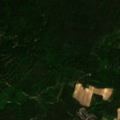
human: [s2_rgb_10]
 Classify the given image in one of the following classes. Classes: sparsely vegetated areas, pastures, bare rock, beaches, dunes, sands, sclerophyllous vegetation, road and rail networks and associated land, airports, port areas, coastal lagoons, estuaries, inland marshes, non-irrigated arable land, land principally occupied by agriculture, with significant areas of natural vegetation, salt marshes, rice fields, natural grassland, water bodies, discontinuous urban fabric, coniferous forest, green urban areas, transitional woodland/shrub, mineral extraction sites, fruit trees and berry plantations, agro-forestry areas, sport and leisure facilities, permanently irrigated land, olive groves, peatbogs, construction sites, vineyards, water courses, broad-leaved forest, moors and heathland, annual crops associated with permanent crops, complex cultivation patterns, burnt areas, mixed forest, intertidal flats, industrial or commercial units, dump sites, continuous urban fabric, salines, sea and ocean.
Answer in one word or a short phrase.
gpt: discontinuous urban fabric, complex cultivation patterns, land principally occupied by agriculture, with significant areas of natural vegetation, broad-leaved forest, coniferous forest, mixed forest